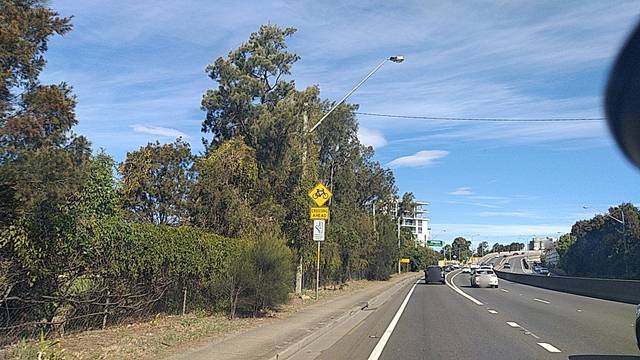
Region: Australia
Coordinates: -33.882, 151.069